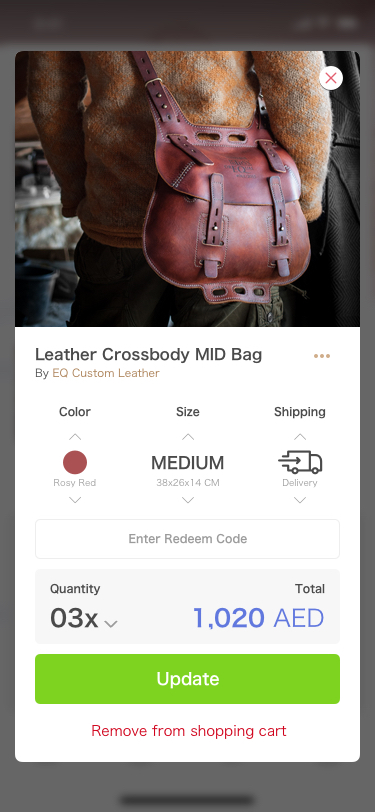
Text in this UI design:
Leather Medium Pouch..
x3
1,020 AED
By EQ Custom Leather
Venz Bread Storage
x1
35 AED
By ViVo H&T
Photographer’s belt & h..
x1
299 AED
By EQ Custom Leather
Sub Total
1,354 AED
VAT
67.7 AED
1,421.7 AED
Total
Check out
My Shopping Bag
x3
Remove from shopping cart
Update
Total
1,020 AED
03x
Quantity
Enter Redeem Code
Delivery
Shipping
38x26x14 CM
MEDIUM
Size
Rosy Red
Color
By EQ Custom Leather
Leather Crossbody MID Bag